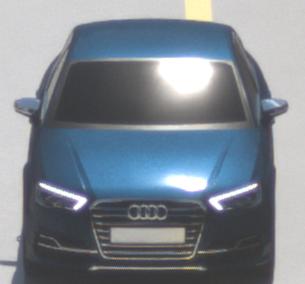
Make: Audi
Model: S3
Detailed model: 8V
Model produced from: 2013
Model produced until: 2020
Doors: 4
Color: blue
Road condition: wet road
Daytime: midday
Contrast: high contrast